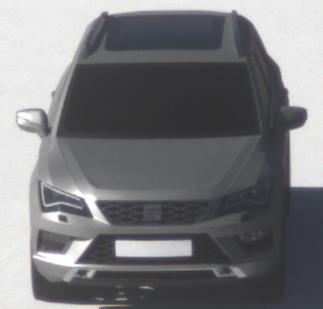
Make: SEAT
Model: Ateca 1.0 TSI Ecomotive
Detailed model: Ateca (5FP)
Model produced from: 2016/08
Model produced until: 2018/08
Doors: 5
Color: gray
Road condition: dry road
Daytime: morning or afternoon
Contrast: high contrast